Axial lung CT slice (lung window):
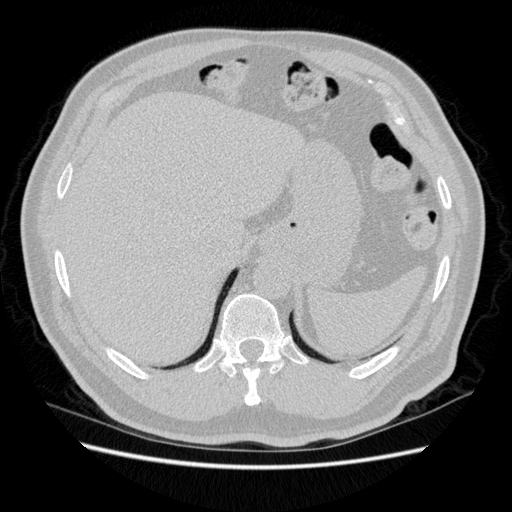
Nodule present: no